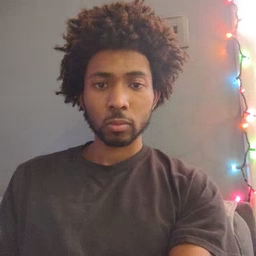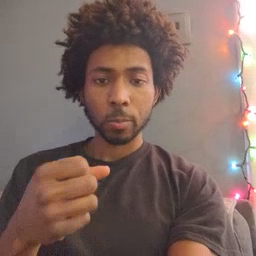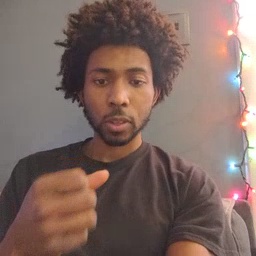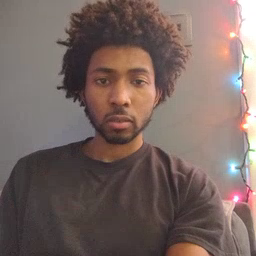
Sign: milk